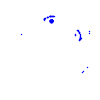
Particle: kaon